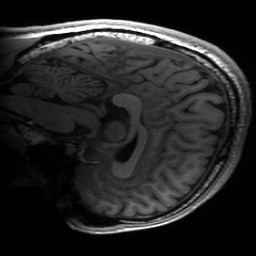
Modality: T1w
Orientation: sagittal
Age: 28
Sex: female
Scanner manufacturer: ge
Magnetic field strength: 3 T
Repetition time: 0.00724 s
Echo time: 0.0027 s